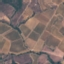
Land use / land cover: PermanentCrop